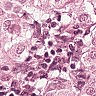
Metastatic tissue present: yes